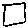
Label: square